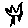
Label: tree